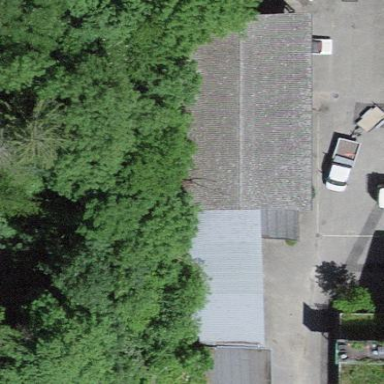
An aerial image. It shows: Warehouse building.